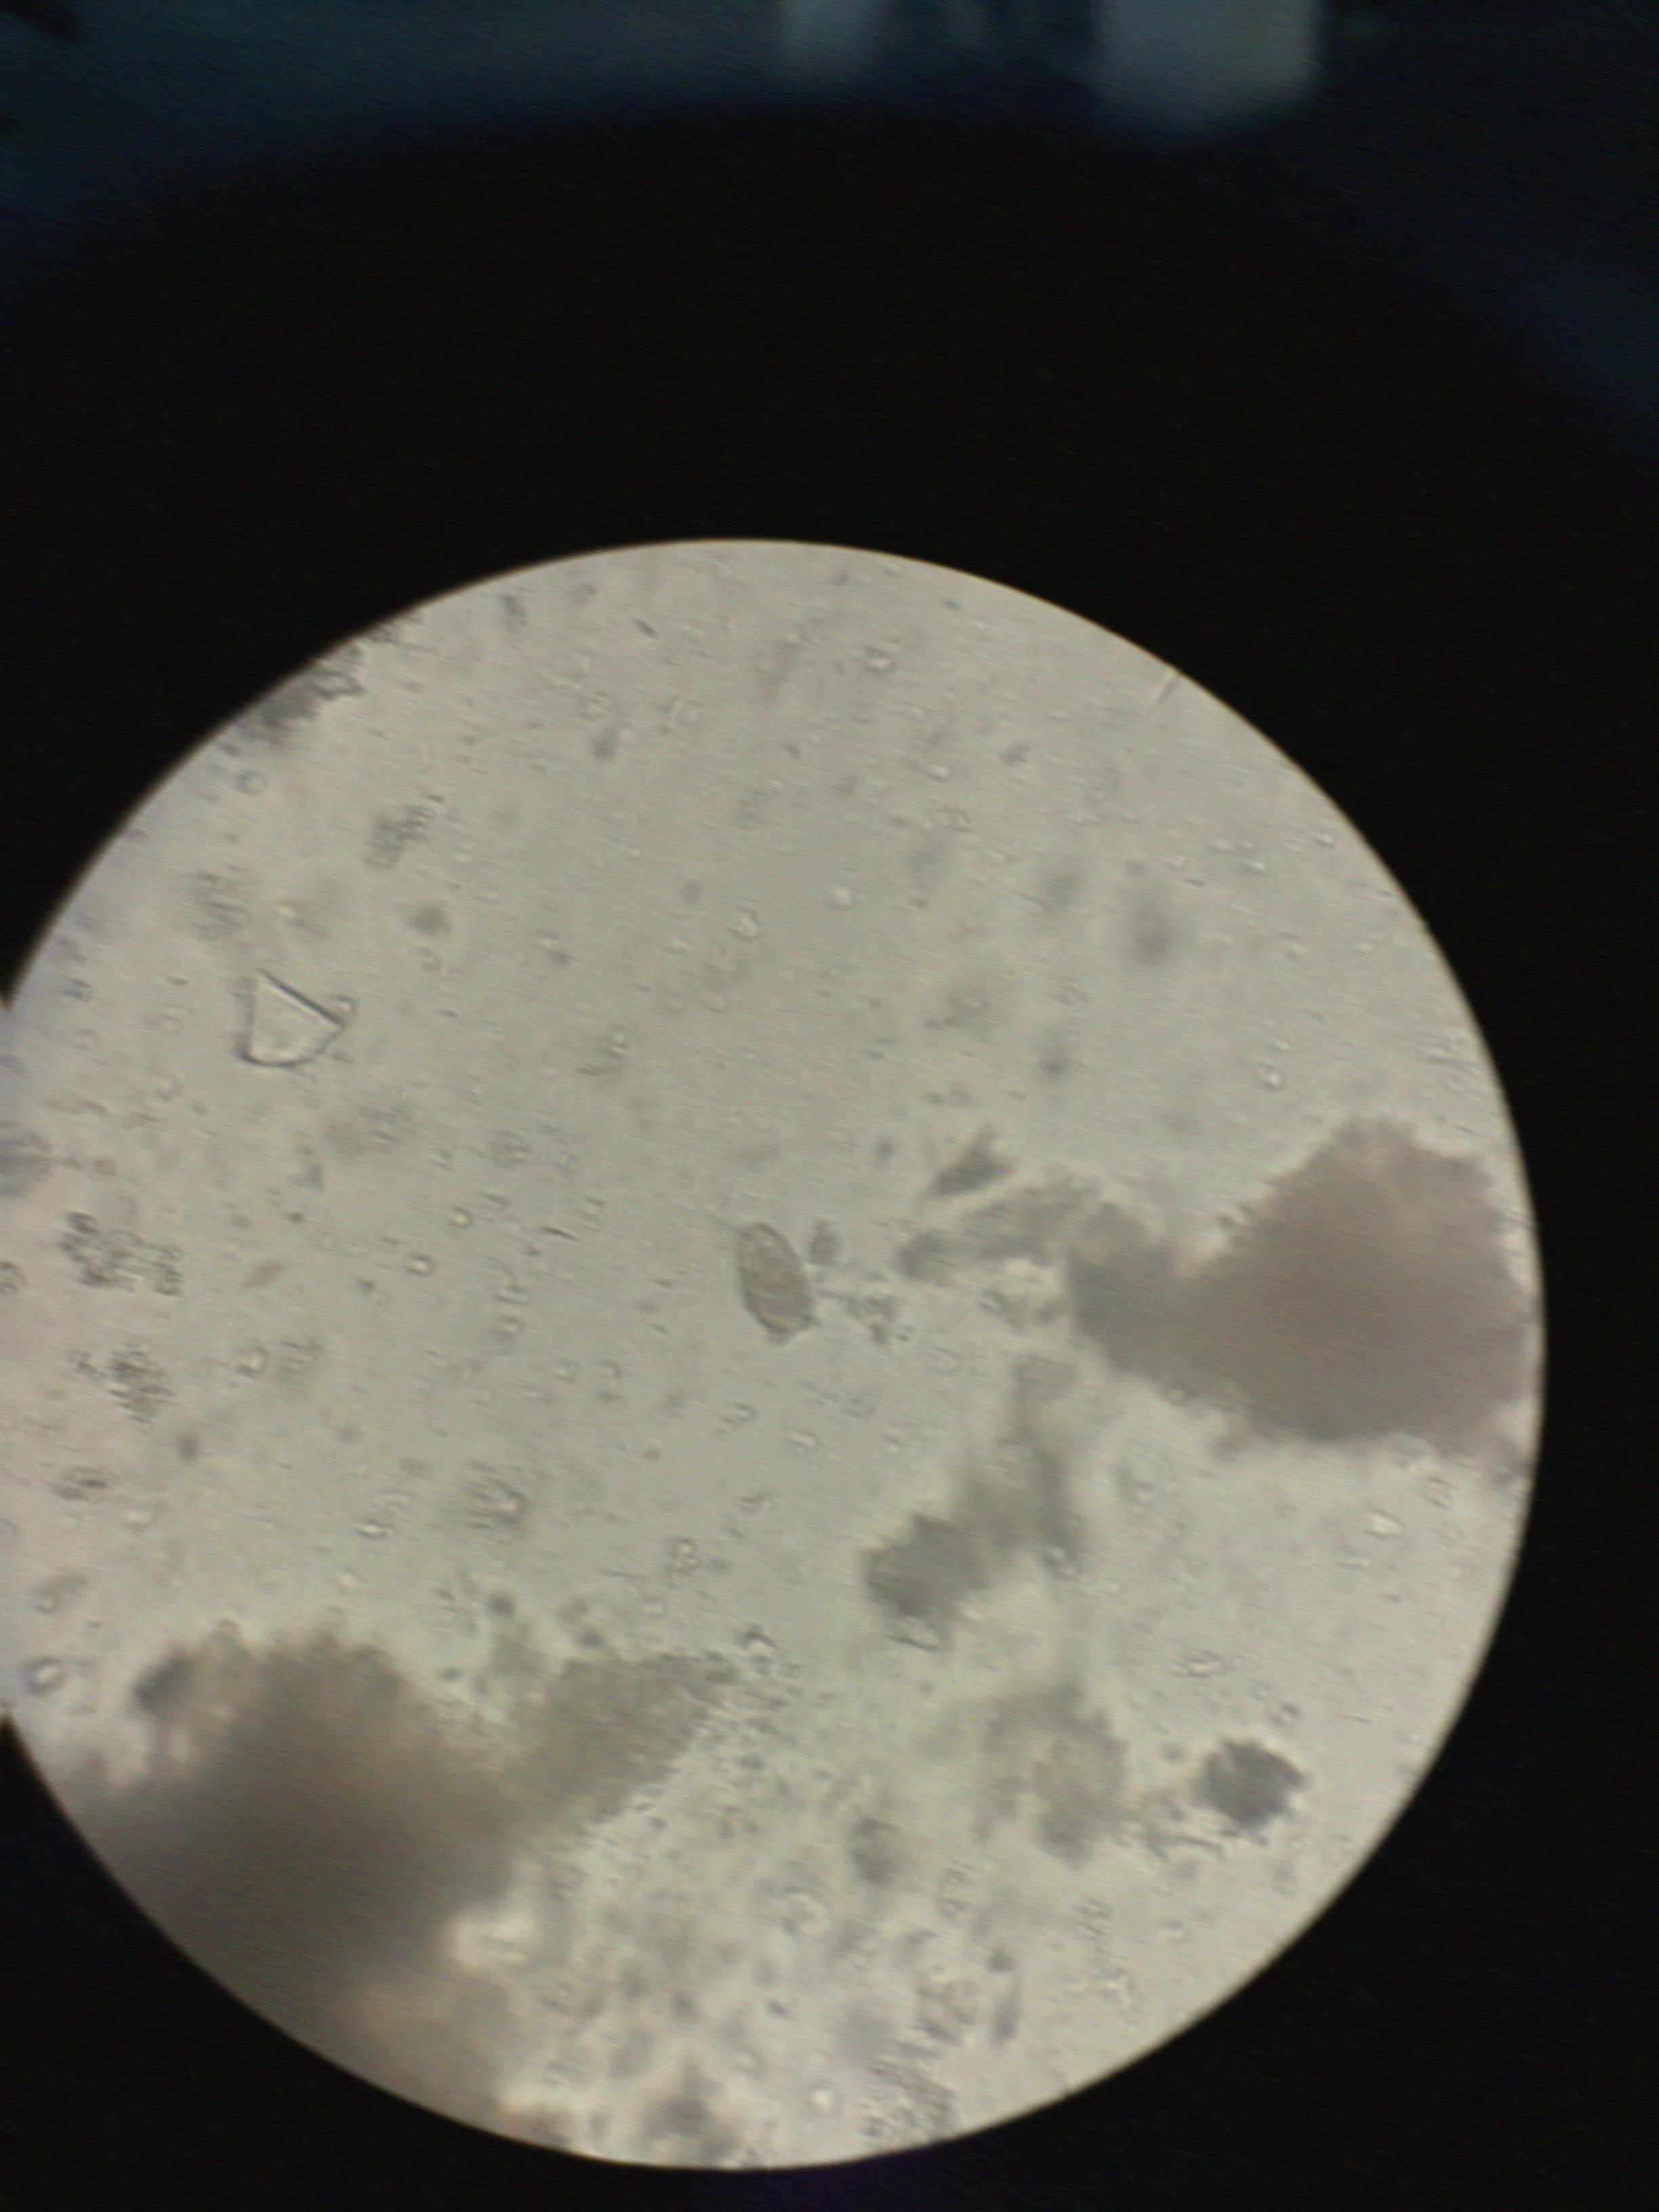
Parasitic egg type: Capillaria philippinensis